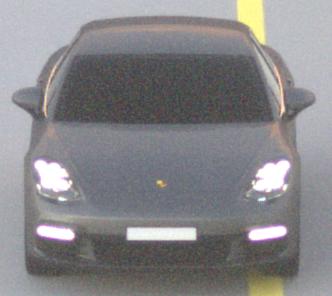
Make: Porsche
Model: Panamera
Detailed model: Panamera (971)
Model produced from: 2016/11
Model produced until: 2018/08
Doors: 5
Color: gray
Road condition: dry road
Daytime: sunrise or sunset
Contrast: low contrast